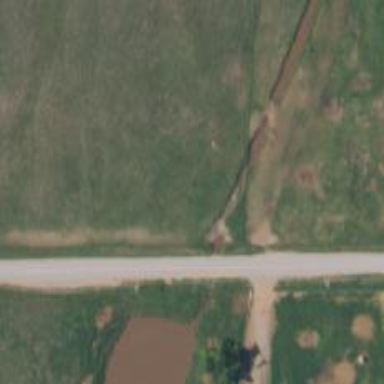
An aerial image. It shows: Culvert tunnel.